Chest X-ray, AP view. Patient: 22 years old, sex M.
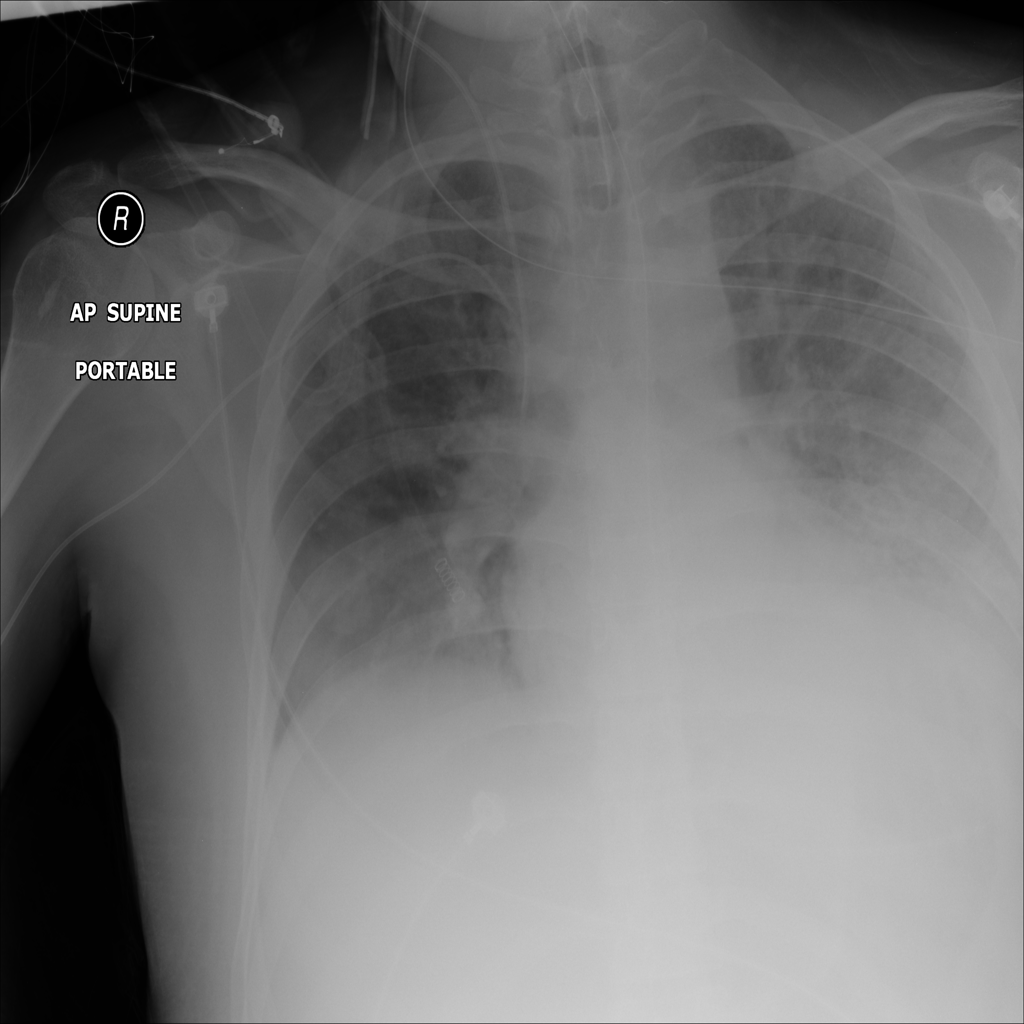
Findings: Atelectasis, Consolidation, Infiltration